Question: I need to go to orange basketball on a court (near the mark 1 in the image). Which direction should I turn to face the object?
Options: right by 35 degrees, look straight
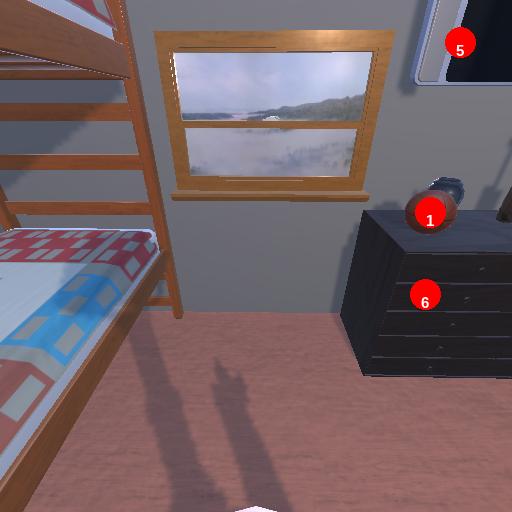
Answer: right by 35 degrees